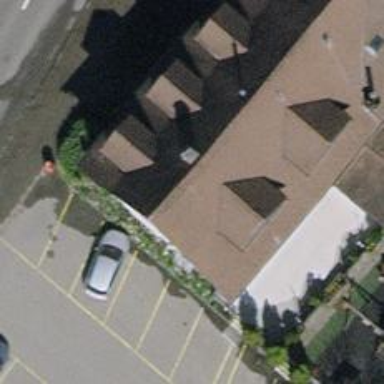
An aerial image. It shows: Restaurant.